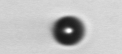
Label: bead